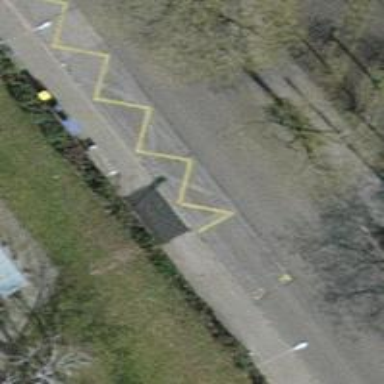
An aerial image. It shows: Bus stop for trolleybuses with designated stop position for public transport.